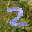
Label: 2